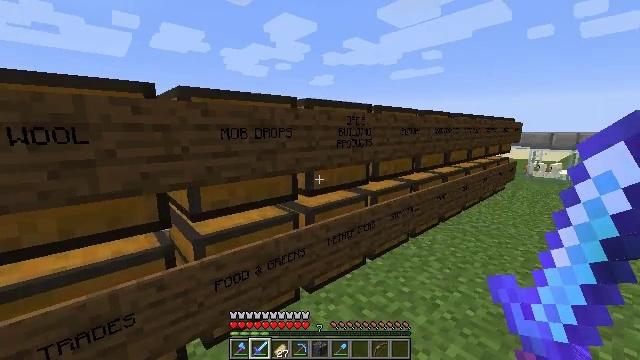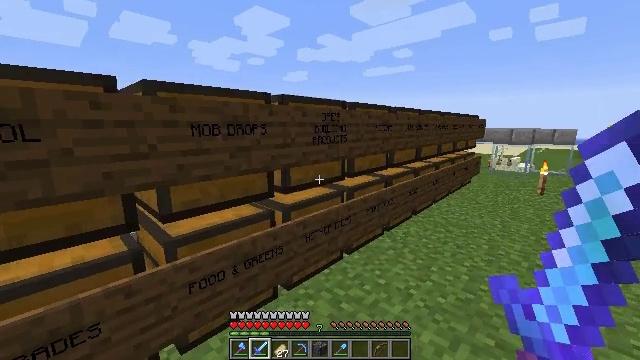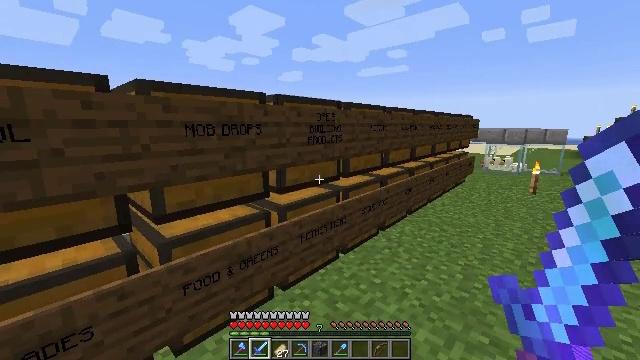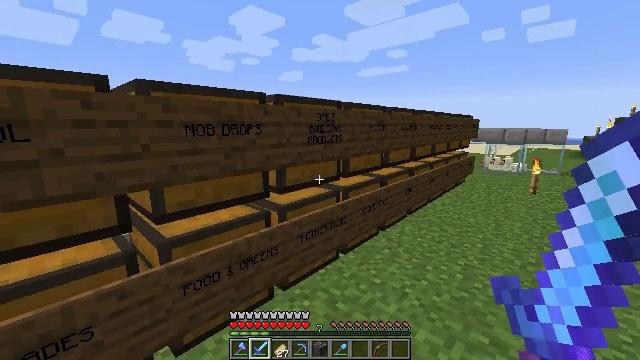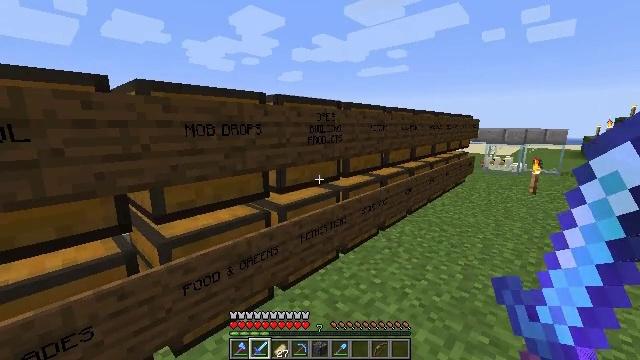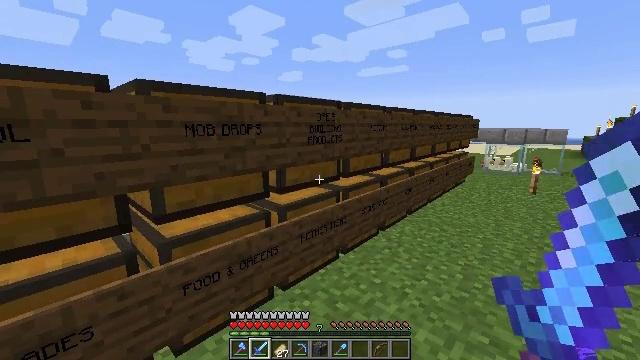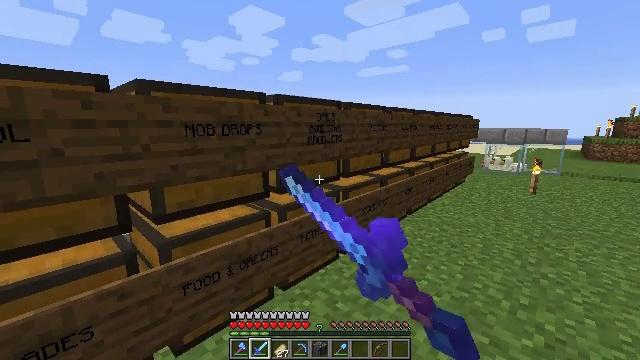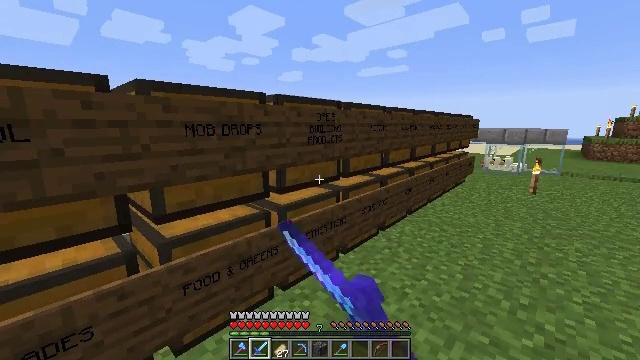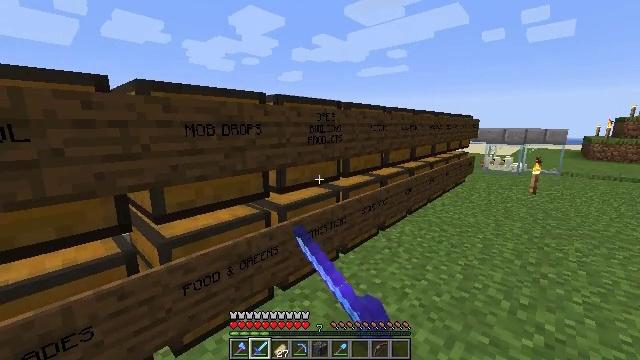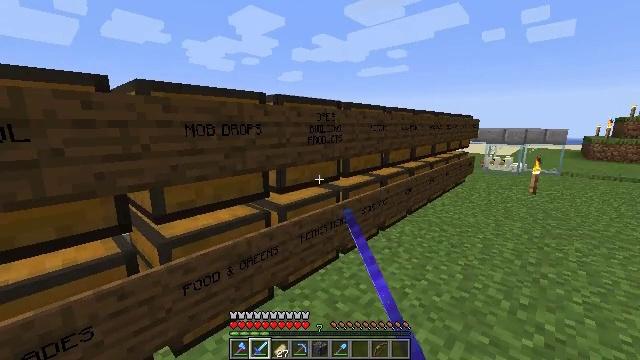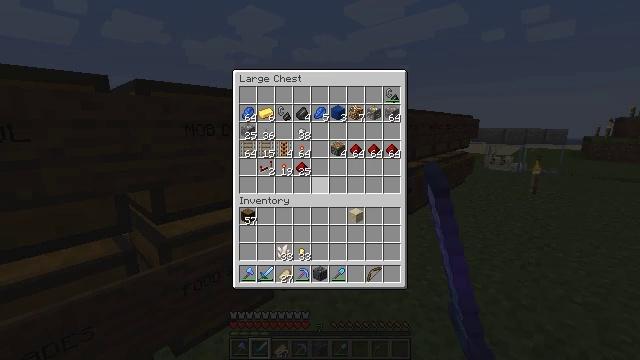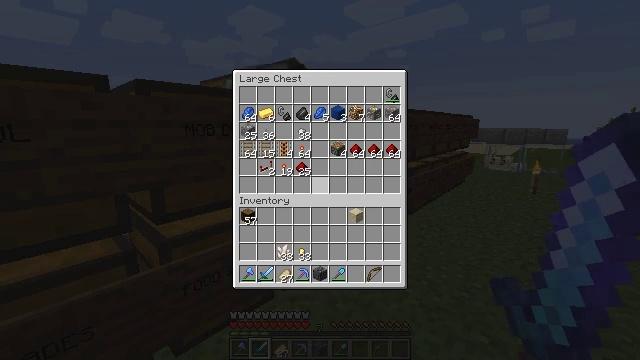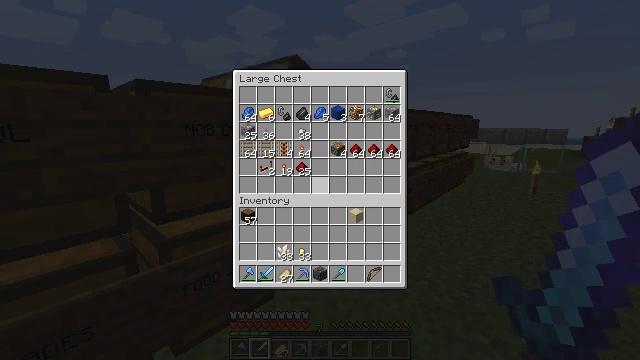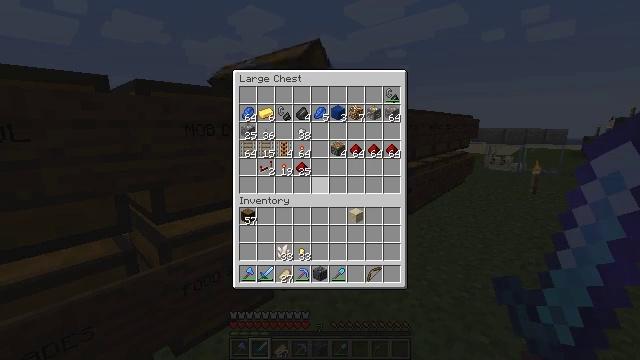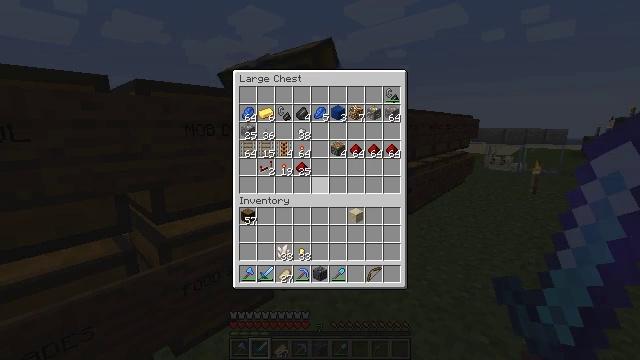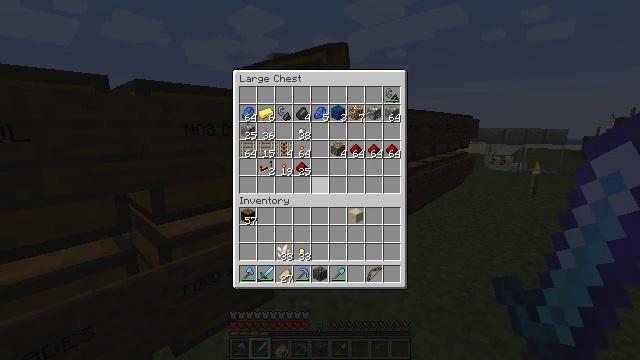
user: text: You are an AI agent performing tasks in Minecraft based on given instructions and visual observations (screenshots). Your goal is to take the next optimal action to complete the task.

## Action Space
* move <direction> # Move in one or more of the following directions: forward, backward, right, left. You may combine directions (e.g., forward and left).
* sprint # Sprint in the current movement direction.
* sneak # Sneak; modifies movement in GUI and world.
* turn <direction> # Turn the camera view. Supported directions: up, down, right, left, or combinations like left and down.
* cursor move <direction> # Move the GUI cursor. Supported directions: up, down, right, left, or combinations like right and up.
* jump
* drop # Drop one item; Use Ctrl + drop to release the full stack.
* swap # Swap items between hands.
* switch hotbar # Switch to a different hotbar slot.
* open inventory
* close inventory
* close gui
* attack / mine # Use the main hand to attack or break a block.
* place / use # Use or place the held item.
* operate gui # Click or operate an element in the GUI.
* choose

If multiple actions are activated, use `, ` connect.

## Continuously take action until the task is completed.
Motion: motion action
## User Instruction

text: Interact with a crafting table to craft an iron trapdoor.
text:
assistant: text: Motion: turn right
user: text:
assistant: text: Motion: turn right
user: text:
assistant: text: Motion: no_op
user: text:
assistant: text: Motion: no_op
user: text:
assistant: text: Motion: use / place
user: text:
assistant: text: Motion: use / place
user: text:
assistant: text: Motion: use / place
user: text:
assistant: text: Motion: use / place
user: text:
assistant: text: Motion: no_op
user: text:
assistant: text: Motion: open gui
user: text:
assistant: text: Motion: no_op
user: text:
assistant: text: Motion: no_op
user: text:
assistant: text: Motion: no_op
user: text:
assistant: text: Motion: no_op
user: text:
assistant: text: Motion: no_op
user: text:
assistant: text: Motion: no_op
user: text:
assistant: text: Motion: no_op
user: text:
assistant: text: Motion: no_op
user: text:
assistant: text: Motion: no_op
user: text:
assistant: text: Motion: cursor move right
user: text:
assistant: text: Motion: no_op
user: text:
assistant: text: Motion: no_op
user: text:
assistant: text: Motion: no_op
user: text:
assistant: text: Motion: no_op
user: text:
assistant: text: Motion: no_op
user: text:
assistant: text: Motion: no_op
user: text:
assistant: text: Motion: no_op
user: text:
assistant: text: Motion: no_op
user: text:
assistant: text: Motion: no_op
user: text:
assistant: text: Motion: no_op